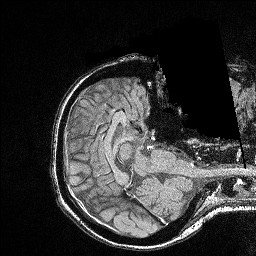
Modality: FLASH
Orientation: axial
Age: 24
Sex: female